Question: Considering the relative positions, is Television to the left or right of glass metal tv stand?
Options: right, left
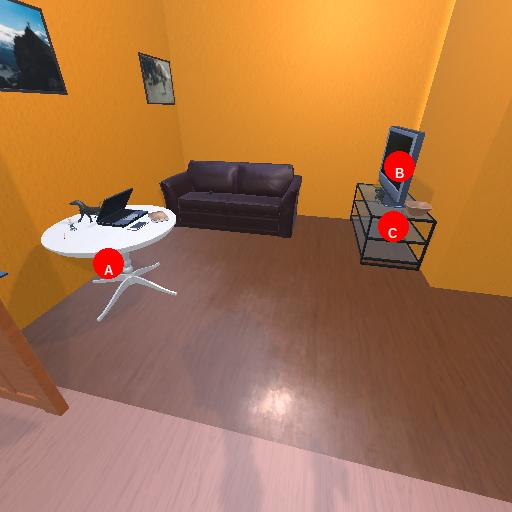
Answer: right